Interaction volume radius: 5 \u00c5
Interaction volume height: 15 \u00c5
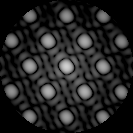
Disorder parameter: 0.01805